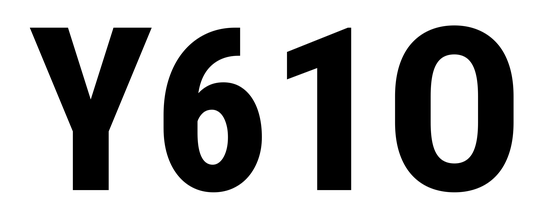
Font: Roboto_Condensed_ExtraBold